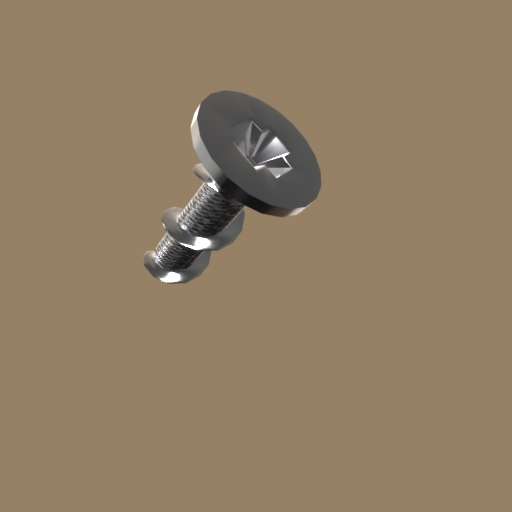
Label: screw